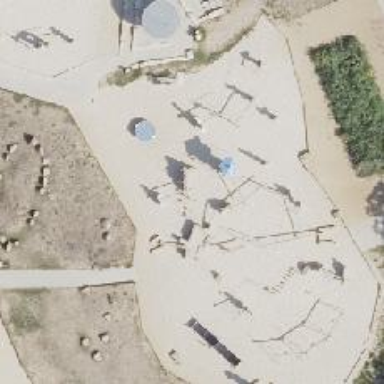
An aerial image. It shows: Playground with climbing equipment.